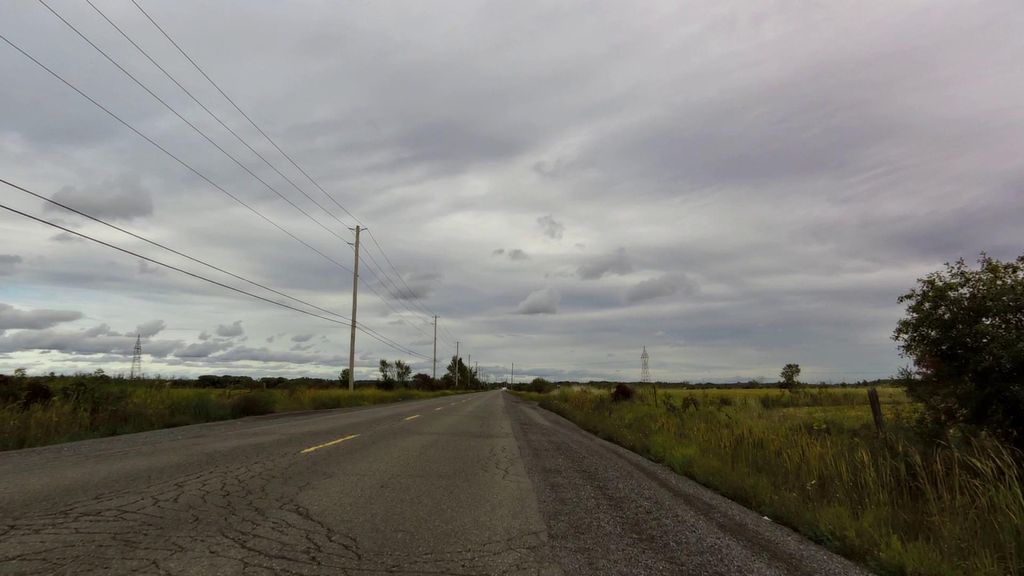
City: ottawa-gatineau